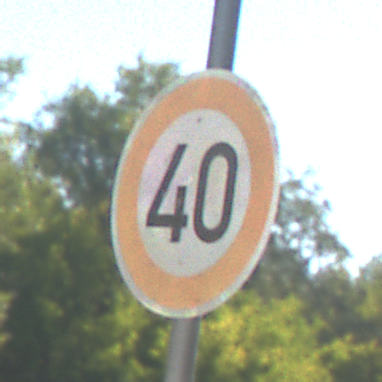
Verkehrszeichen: Geschwindigkeit40
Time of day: Midday
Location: Outdoor (Nature)
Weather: Clear
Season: Summer
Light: Natural